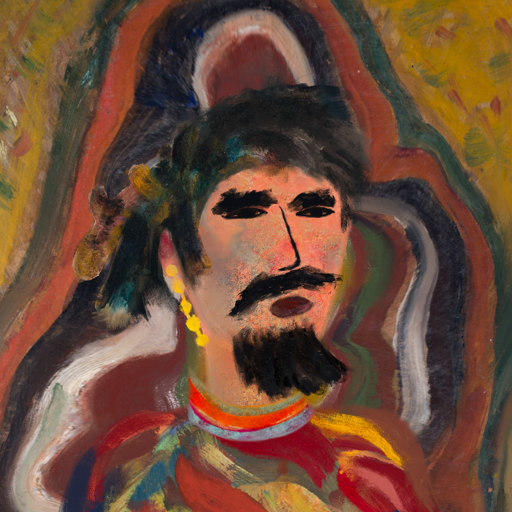
Background: AfterRaid, Head And Neck Side: Irani, Face Side: Mosgoul, Bust: Mother_And_Son_Son, Hair Side: Pipe, Head Accessory: Blank, Second Necklace: Blank, Necklace: Sisters, Baby: Blank